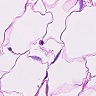
Metastatic tissue present: no